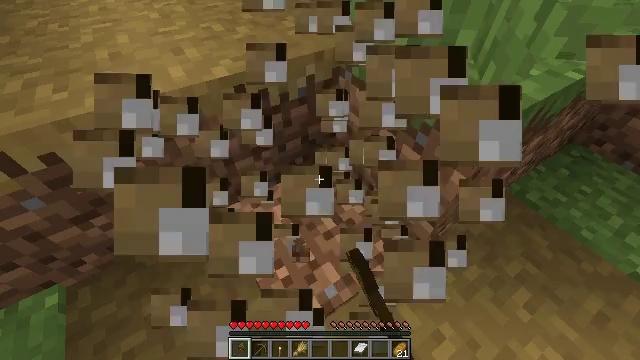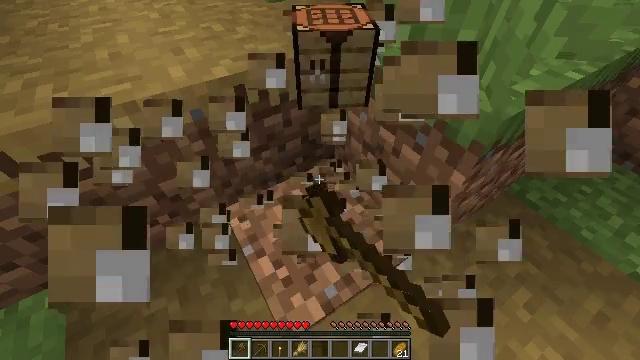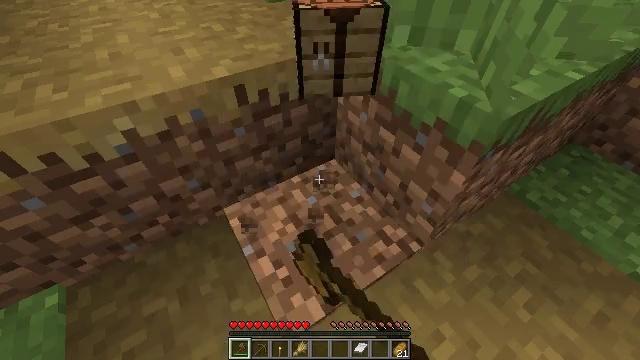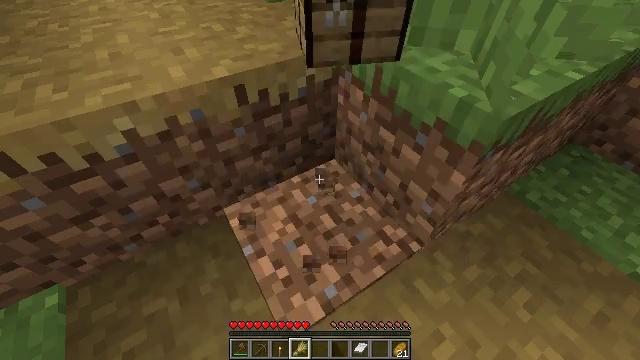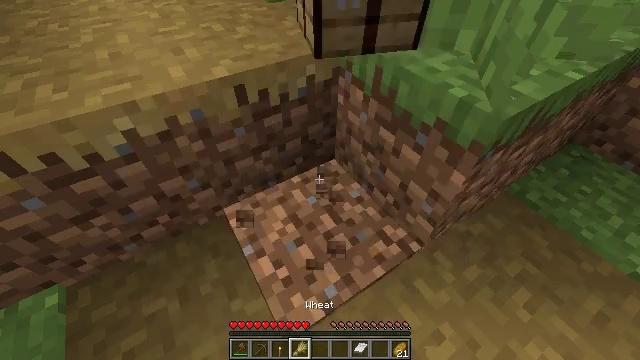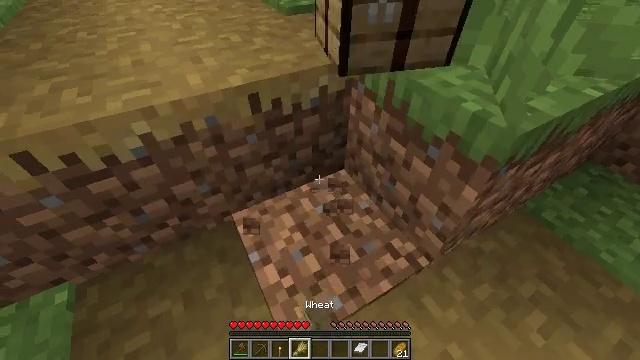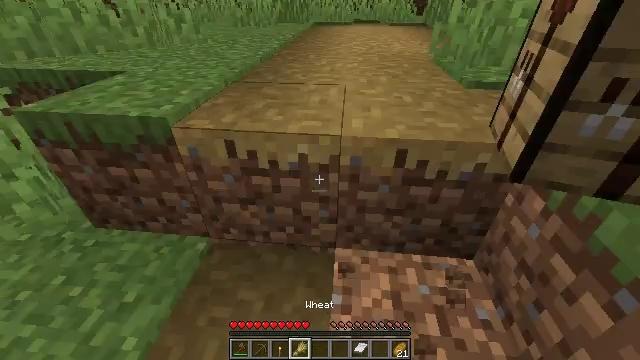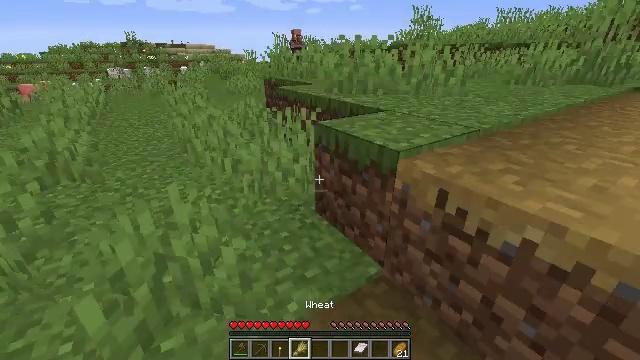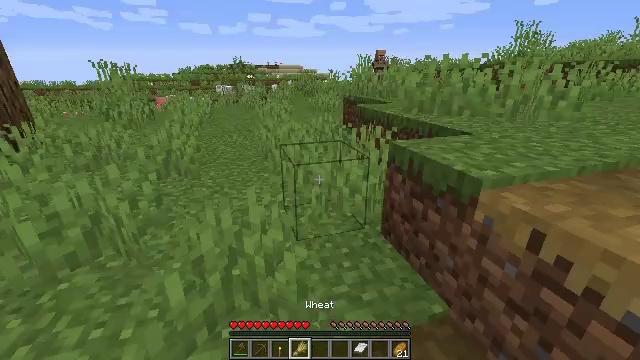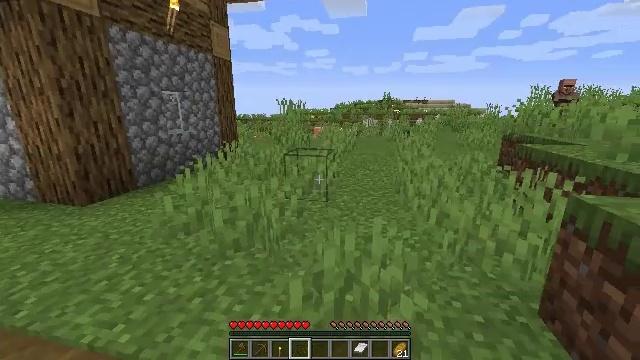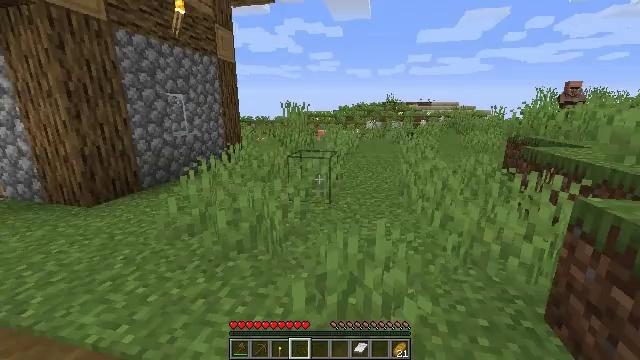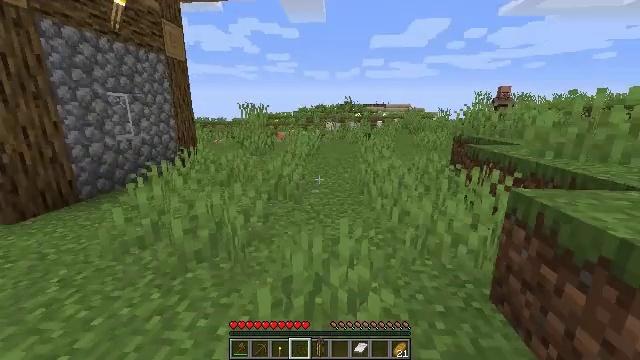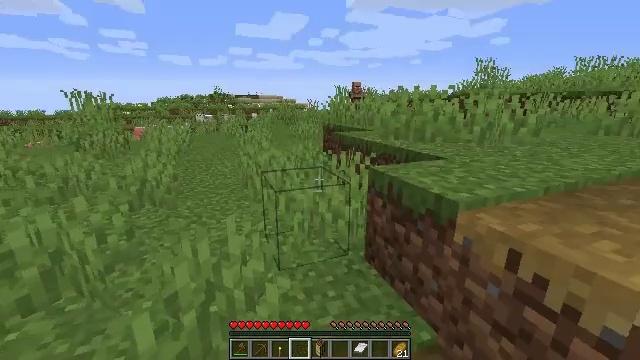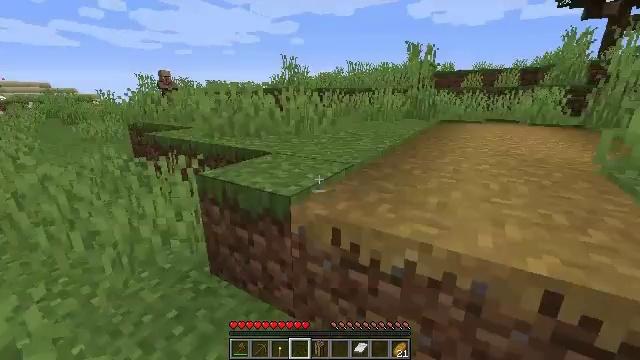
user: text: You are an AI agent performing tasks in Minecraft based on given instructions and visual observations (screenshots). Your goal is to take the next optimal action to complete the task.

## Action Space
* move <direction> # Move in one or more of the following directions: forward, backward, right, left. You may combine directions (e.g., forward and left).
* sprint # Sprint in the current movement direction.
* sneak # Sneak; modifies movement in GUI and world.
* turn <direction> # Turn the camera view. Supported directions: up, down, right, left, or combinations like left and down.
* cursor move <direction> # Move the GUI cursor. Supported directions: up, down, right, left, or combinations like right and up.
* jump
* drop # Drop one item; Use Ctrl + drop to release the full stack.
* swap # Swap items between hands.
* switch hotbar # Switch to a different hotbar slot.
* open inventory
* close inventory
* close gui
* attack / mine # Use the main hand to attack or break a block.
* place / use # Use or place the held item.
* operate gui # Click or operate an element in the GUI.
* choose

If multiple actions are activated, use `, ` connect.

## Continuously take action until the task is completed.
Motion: motion action
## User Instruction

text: Remove wheat from your collection.
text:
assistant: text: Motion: attack / mine
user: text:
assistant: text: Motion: attack / mine
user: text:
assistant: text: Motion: attack / mine, switch to hotbar 4
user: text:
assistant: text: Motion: attack / mine, switch to hotbar 4
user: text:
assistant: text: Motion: turn left and up, switch to hotbar 4
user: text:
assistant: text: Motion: turn left and up
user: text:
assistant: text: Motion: turn left and up
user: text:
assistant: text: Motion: turn left and up
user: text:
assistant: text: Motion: turn left and up, drop
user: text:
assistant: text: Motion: drop
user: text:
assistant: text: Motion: turn right, drop
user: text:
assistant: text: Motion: turn right and down
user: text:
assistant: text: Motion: move forward, turn right and down
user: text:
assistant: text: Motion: no_op